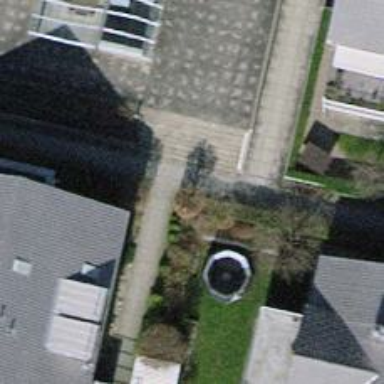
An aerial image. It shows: Path made of paving stones.